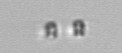
Label: Skeletonema